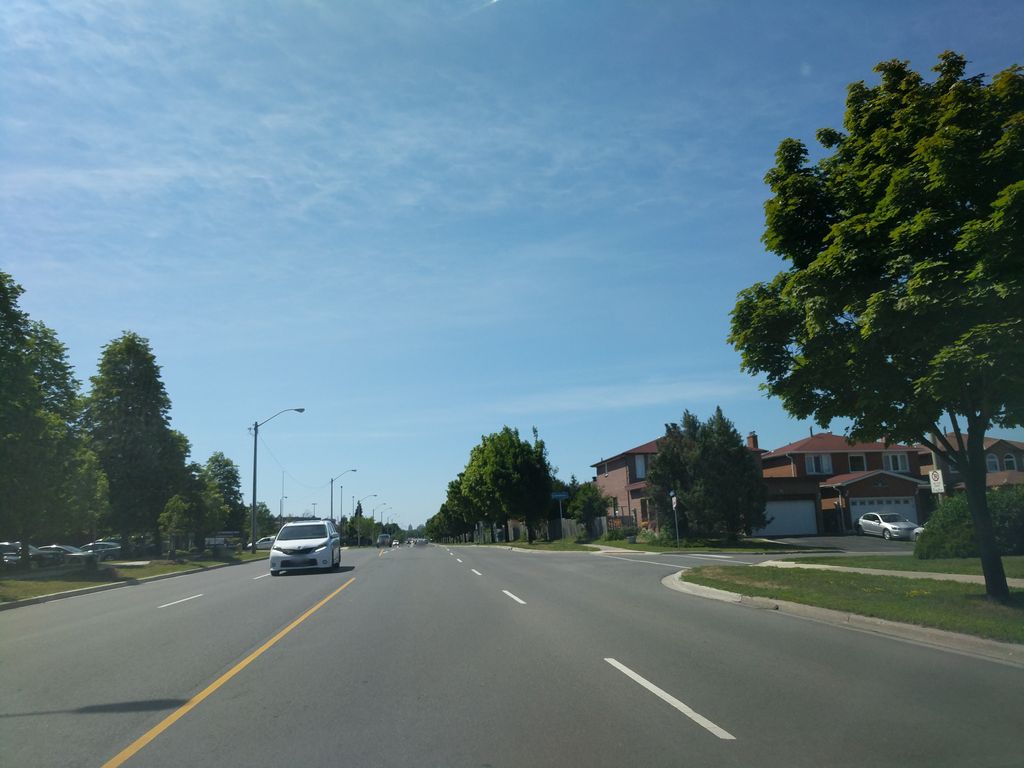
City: toronto